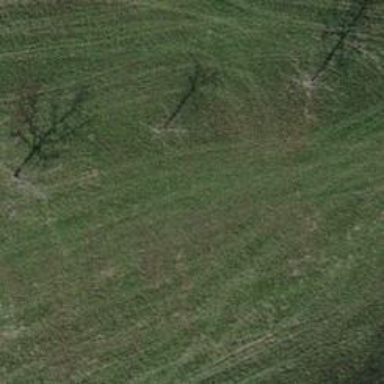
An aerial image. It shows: Single tag "natural: tree."